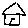
Label: house